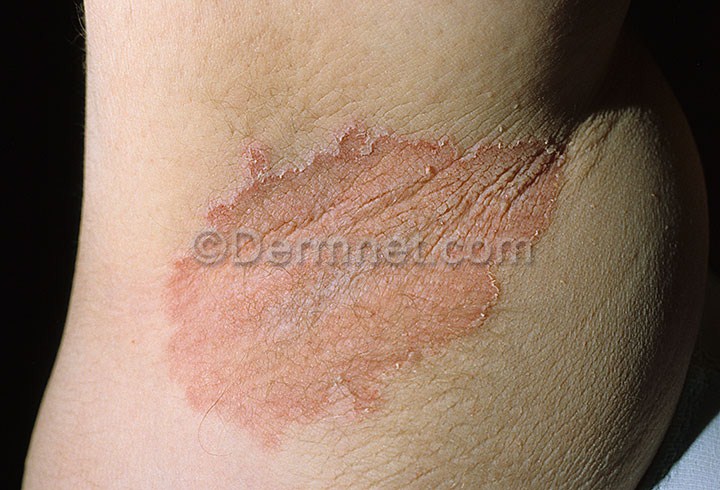
Disease: Tinea Ringworm Candidiasis and other Fungal Infections